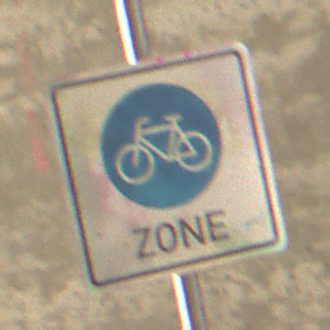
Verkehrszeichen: BeginnFahrradzone
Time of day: Midday
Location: Roofed (Tunnel)
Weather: NotSpecified
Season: NotSpecified
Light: Natural